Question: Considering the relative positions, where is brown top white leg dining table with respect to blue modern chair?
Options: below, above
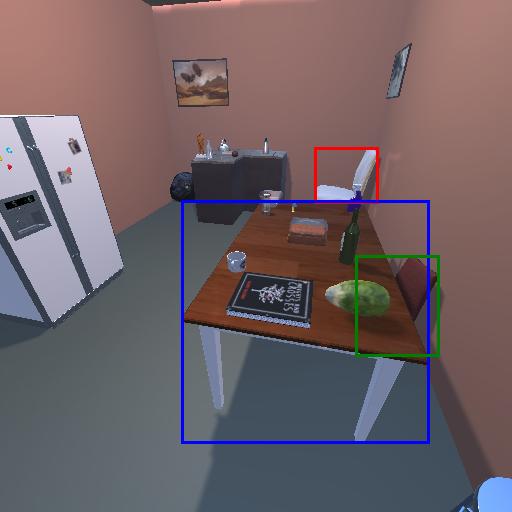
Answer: below